Interaction volume radius: 5 \u00c5
Interaction volume height: 10 \u00c5
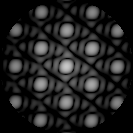
Disorder parameter: 0.004537